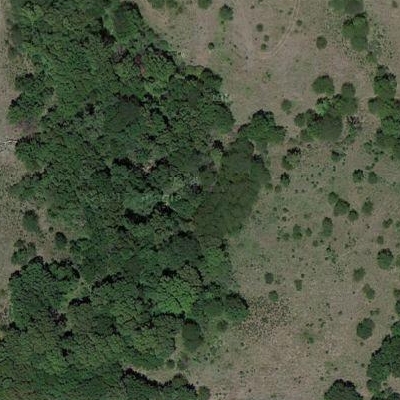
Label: eForest